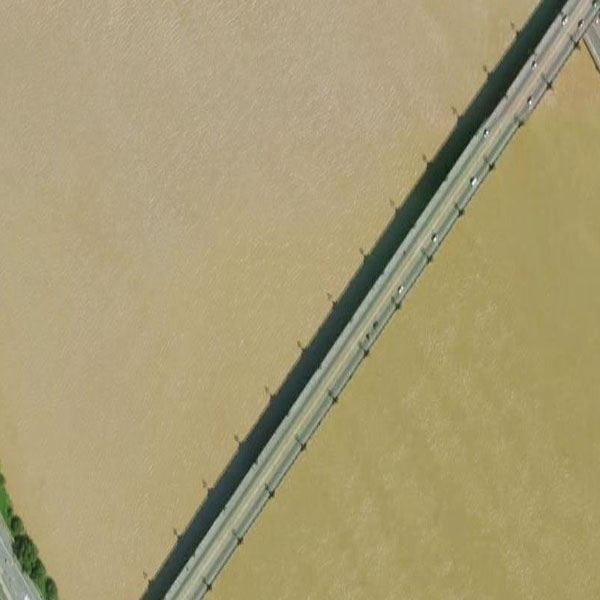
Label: Bridge